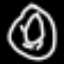
Label: donut